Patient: sex F, age 39
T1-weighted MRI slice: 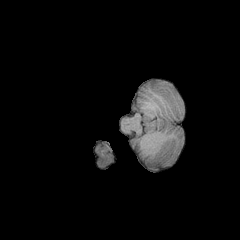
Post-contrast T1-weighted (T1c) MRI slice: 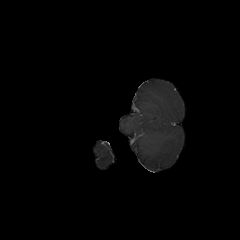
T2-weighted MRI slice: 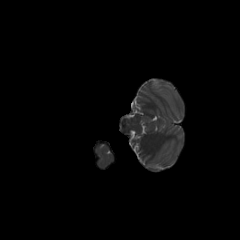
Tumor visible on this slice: no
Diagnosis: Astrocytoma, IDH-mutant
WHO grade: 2